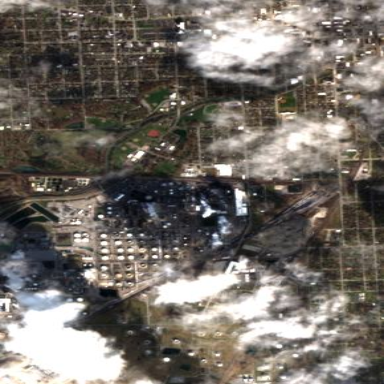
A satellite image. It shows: Industrial area with refinery.